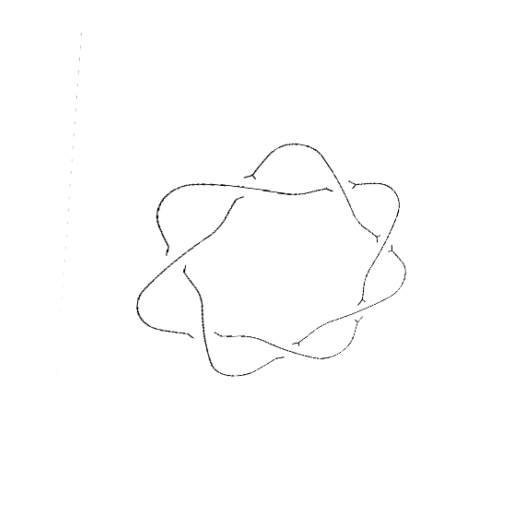
Crossing number: 7